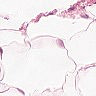
Metastatic tissue present: no